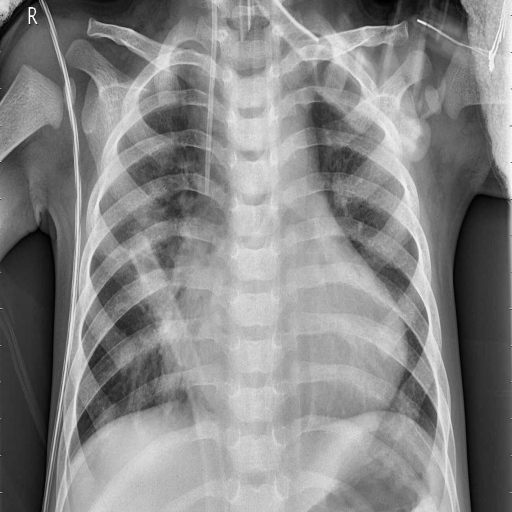
Finding: PNEUMONIA